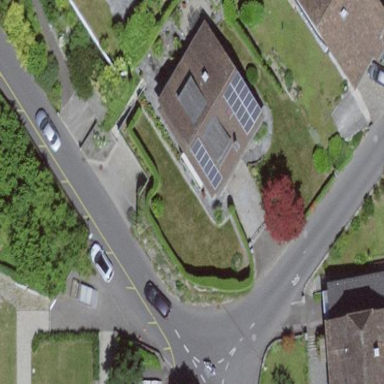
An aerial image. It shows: Residential building.